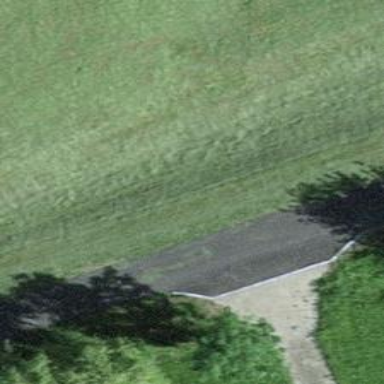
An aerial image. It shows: Grade1 track with paving stones surface.